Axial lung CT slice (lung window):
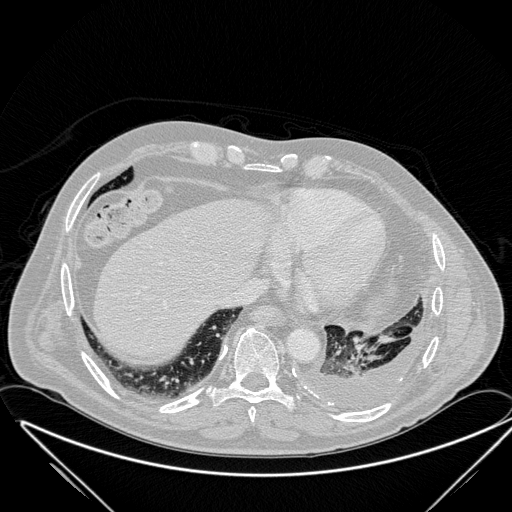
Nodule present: no